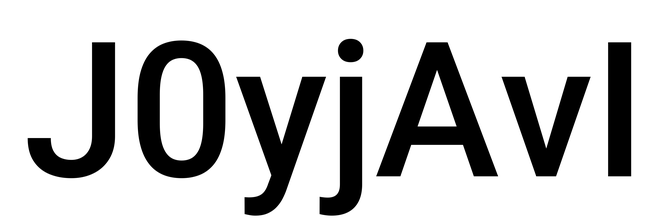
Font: Roboto_Medium